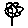
Label: flower